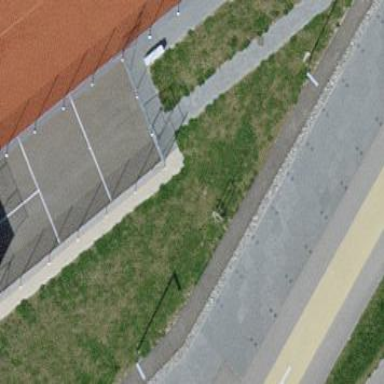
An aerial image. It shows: Tennis court with asphalt surface.